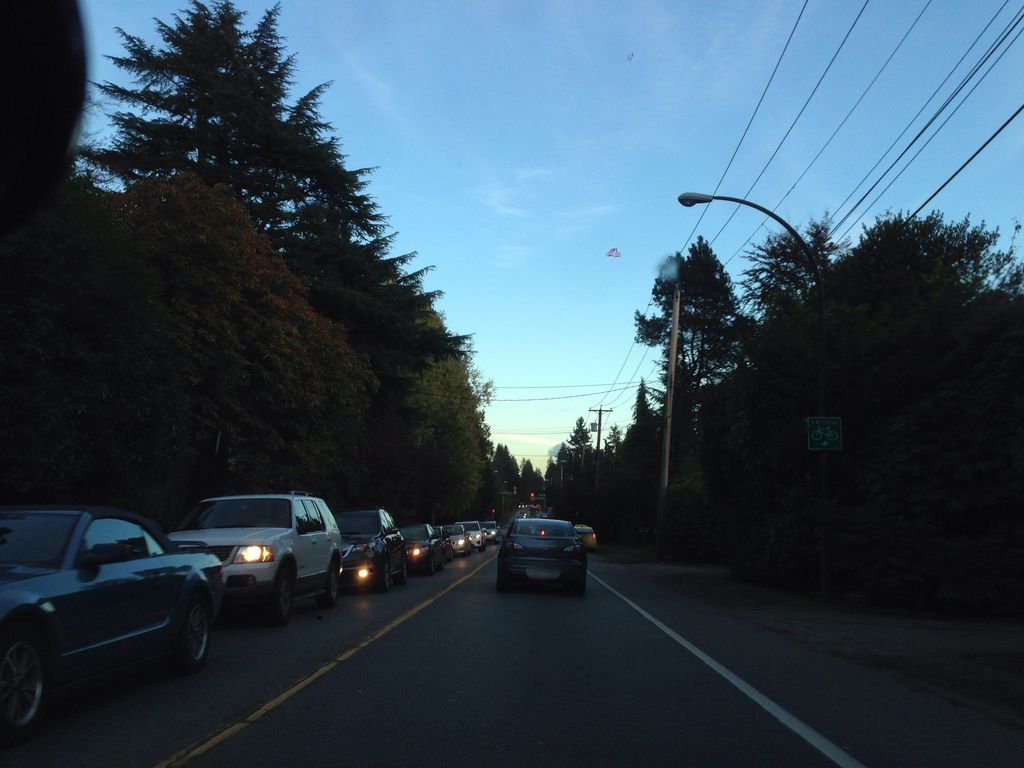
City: vancouver